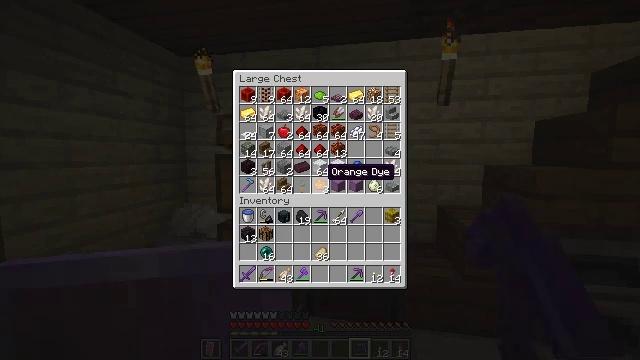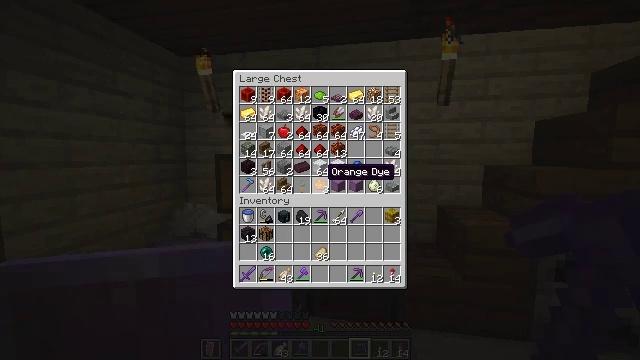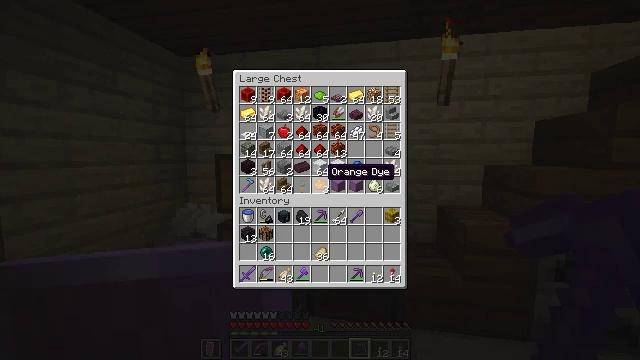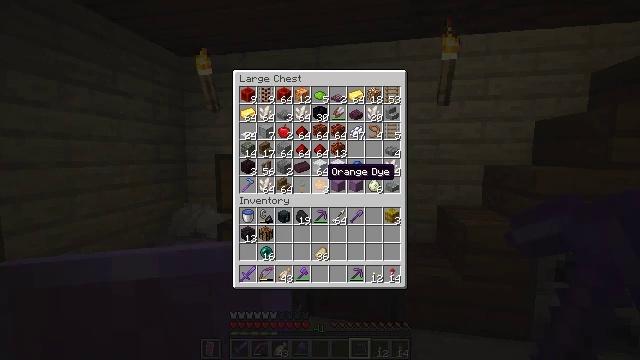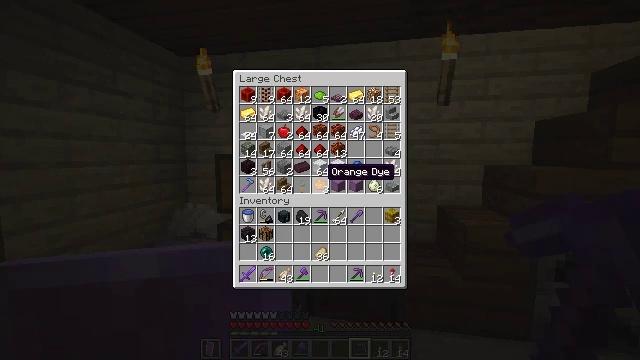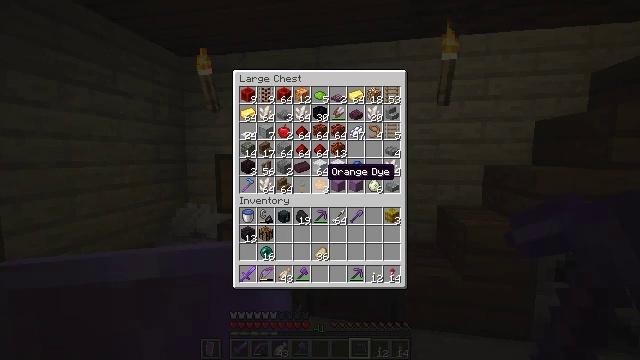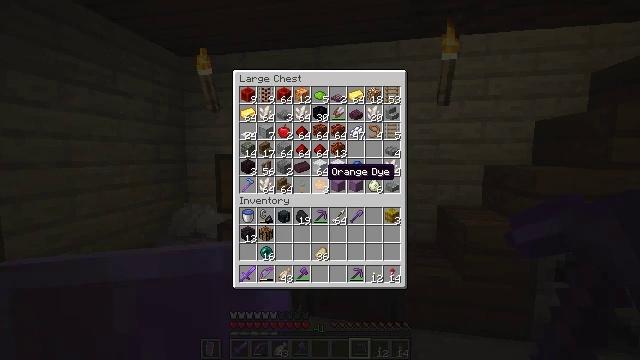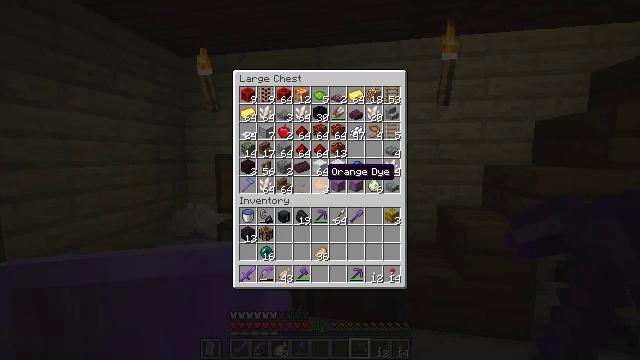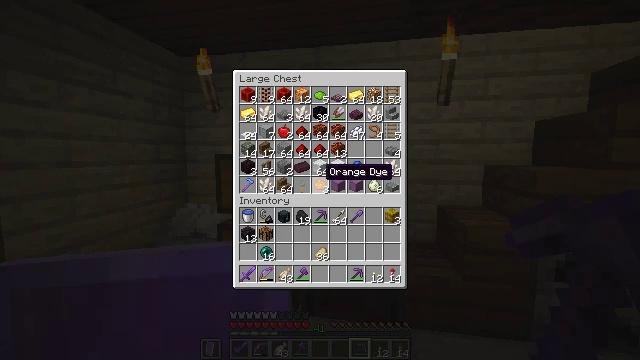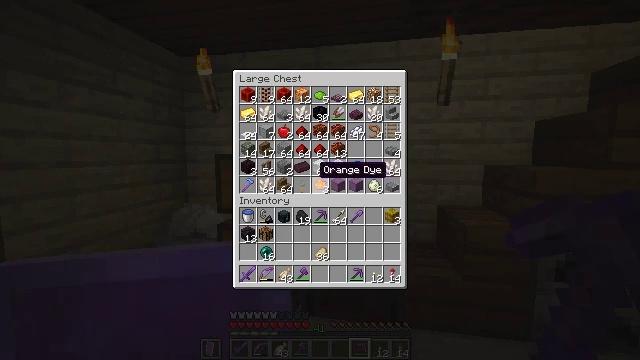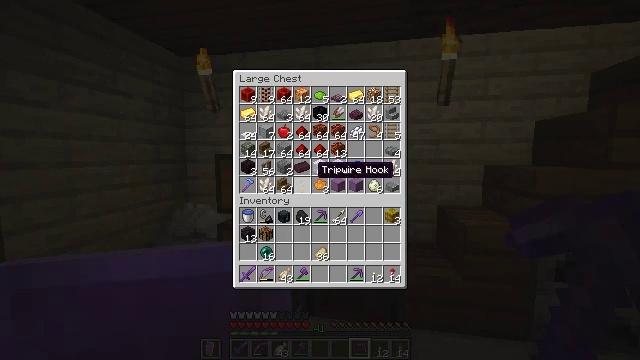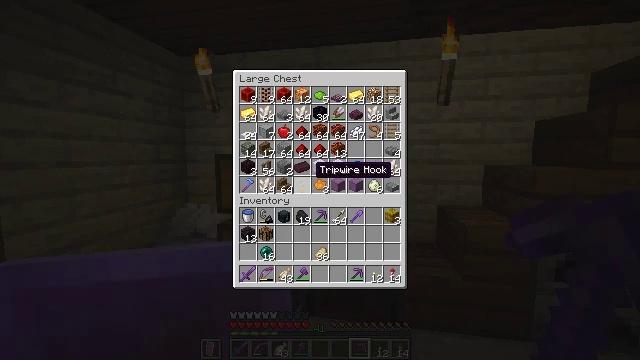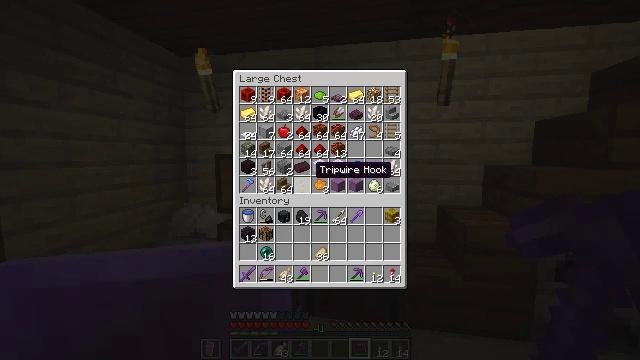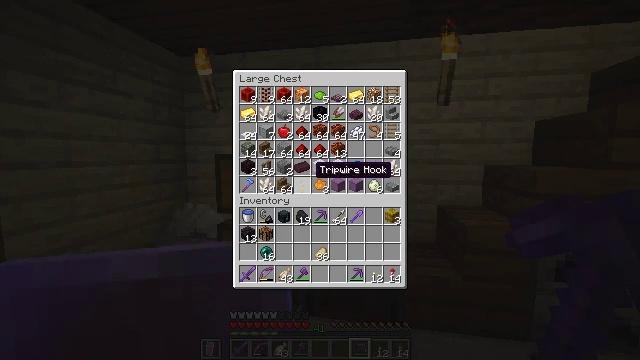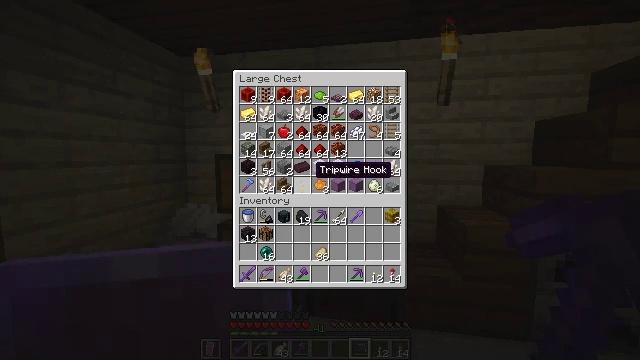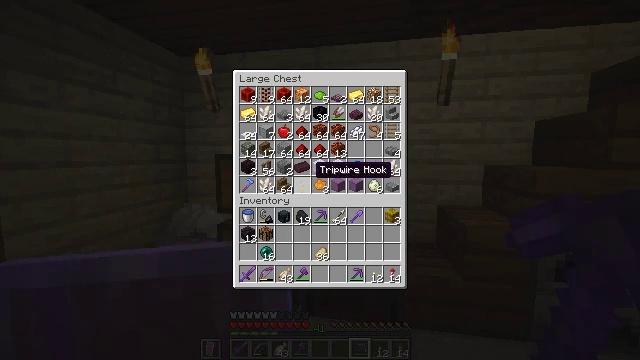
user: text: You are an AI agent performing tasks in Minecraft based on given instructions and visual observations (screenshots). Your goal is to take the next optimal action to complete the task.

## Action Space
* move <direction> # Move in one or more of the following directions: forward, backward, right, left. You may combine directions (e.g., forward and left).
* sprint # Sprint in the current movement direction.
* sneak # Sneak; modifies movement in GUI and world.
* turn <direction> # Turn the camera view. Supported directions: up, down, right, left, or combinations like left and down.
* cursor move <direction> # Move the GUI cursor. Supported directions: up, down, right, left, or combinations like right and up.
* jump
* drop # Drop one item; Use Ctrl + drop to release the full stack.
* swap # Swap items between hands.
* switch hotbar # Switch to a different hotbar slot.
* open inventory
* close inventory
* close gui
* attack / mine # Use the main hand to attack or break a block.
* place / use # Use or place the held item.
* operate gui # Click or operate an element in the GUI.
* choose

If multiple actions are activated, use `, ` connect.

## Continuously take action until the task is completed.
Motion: motion action
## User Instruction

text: Turn ink sacs or wither roses into black dye.
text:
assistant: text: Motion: no_op
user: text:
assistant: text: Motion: no_op
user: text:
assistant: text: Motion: no_op
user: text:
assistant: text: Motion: no_op
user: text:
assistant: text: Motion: no_op
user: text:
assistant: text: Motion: no_op
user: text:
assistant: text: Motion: no_op
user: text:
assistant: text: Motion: no_op
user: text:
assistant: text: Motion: no_op
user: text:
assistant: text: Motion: no_op
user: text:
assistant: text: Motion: no_op
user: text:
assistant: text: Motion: no_op
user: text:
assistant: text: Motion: no_op
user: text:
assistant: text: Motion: no_op
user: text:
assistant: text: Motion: no_op
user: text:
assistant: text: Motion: no_op
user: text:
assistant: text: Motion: no_op
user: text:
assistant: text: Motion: no_op
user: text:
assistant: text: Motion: no_op
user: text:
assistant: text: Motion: no_op
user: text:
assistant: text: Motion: no_op
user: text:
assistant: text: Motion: no_op
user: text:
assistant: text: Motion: no_op
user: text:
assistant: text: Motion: turn left and down
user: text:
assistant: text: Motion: turn left and down
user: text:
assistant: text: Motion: turn left and down
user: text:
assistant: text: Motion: no_op
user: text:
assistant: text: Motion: no_op
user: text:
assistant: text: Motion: no_op
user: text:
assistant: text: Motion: no_op